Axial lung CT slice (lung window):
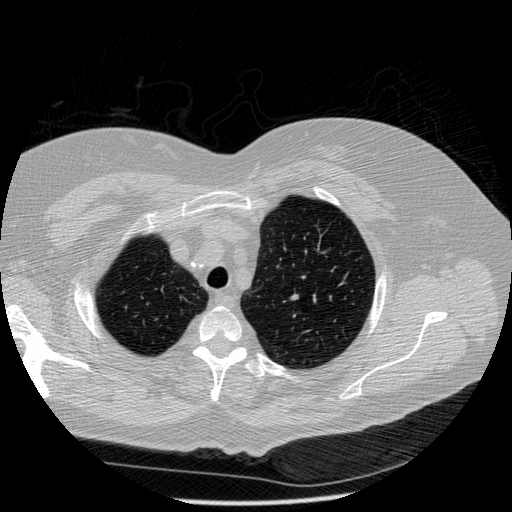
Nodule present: no